Question: I'm using '[NSURLConnection sendAsynchronousRequest:request queue:[NSOperationQueue mainQueue] completionHandler:^(NSURLResponse *response, NSData *data, NSError *error)]' to pull data from a web service, but the web server has a self-issued certificate, causing this error to appear:

Error displayed using:
'''
NSAlert *a = [NSAlert alertWithError:error];
[a runModal];
'''
Is there any way to ignore this error and continue anyway?
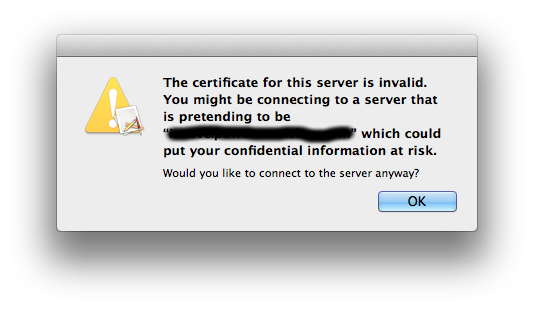
Answer: Following the instructions in the linked question, I defined a dummy interface for NSURLConnection:
'''
@interface NSURLRequest (DummyInterface)
+ (void)setAllowsAnyHTTPSCertificate:(BOOL)allow forHost:(NSString*)host;
@end
'''
And called the method before creating the request:
'''
[NSURLRequest setAllowsAnyHTTPSCertificate:YES forHost:[url host]];
NSMutableURLRequest *request = [[NSMutableURLRequest alloc] initWithURL:url];
'''
This suppressed the error about the certificate being invalid.